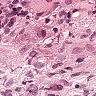
Metastatic tissue present: yes